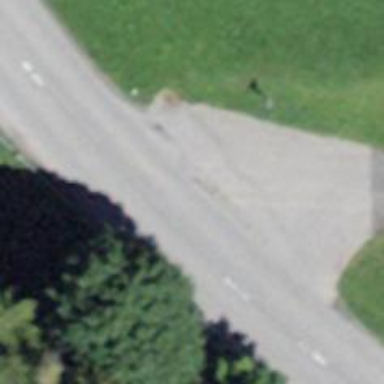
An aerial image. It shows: Bus stop along the road.